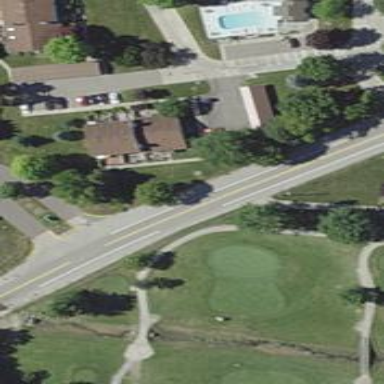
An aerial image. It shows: Service road used as golf cart path.